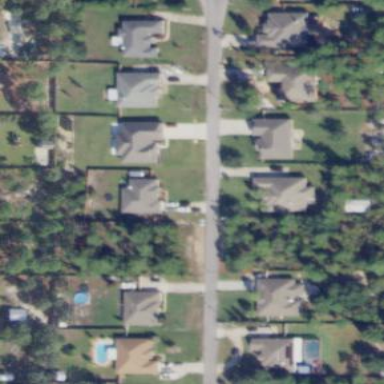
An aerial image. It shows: Residential area composed of single-family homes.